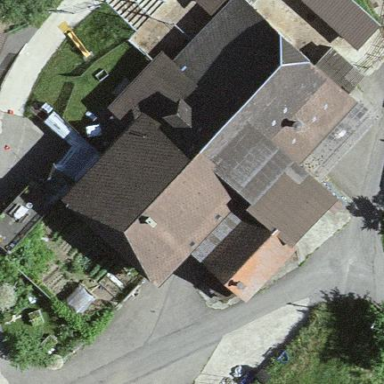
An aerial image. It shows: Farm building.